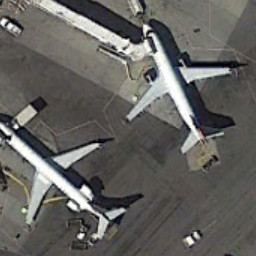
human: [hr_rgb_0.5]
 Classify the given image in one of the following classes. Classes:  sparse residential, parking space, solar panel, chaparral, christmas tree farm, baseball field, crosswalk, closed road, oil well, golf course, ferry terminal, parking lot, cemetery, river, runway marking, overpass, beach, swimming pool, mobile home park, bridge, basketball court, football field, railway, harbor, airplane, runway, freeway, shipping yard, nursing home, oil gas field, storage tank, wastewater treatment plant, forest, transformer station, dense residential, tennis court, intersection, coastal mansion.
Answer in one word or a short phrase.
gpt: airplane